Field crop: maize
Growth stage: 2
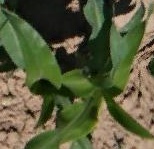
Species: maize